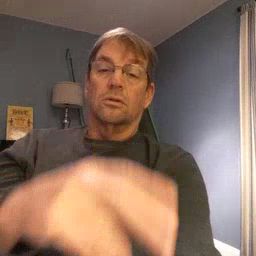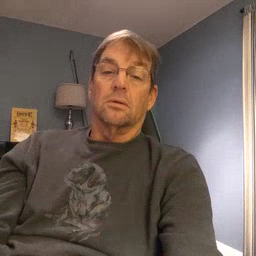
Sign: scissors